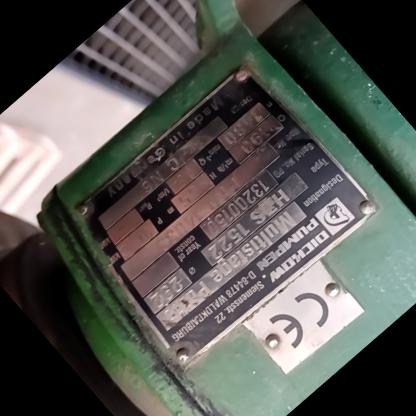
Klasa: tabliczka-znamionowa